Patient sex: F
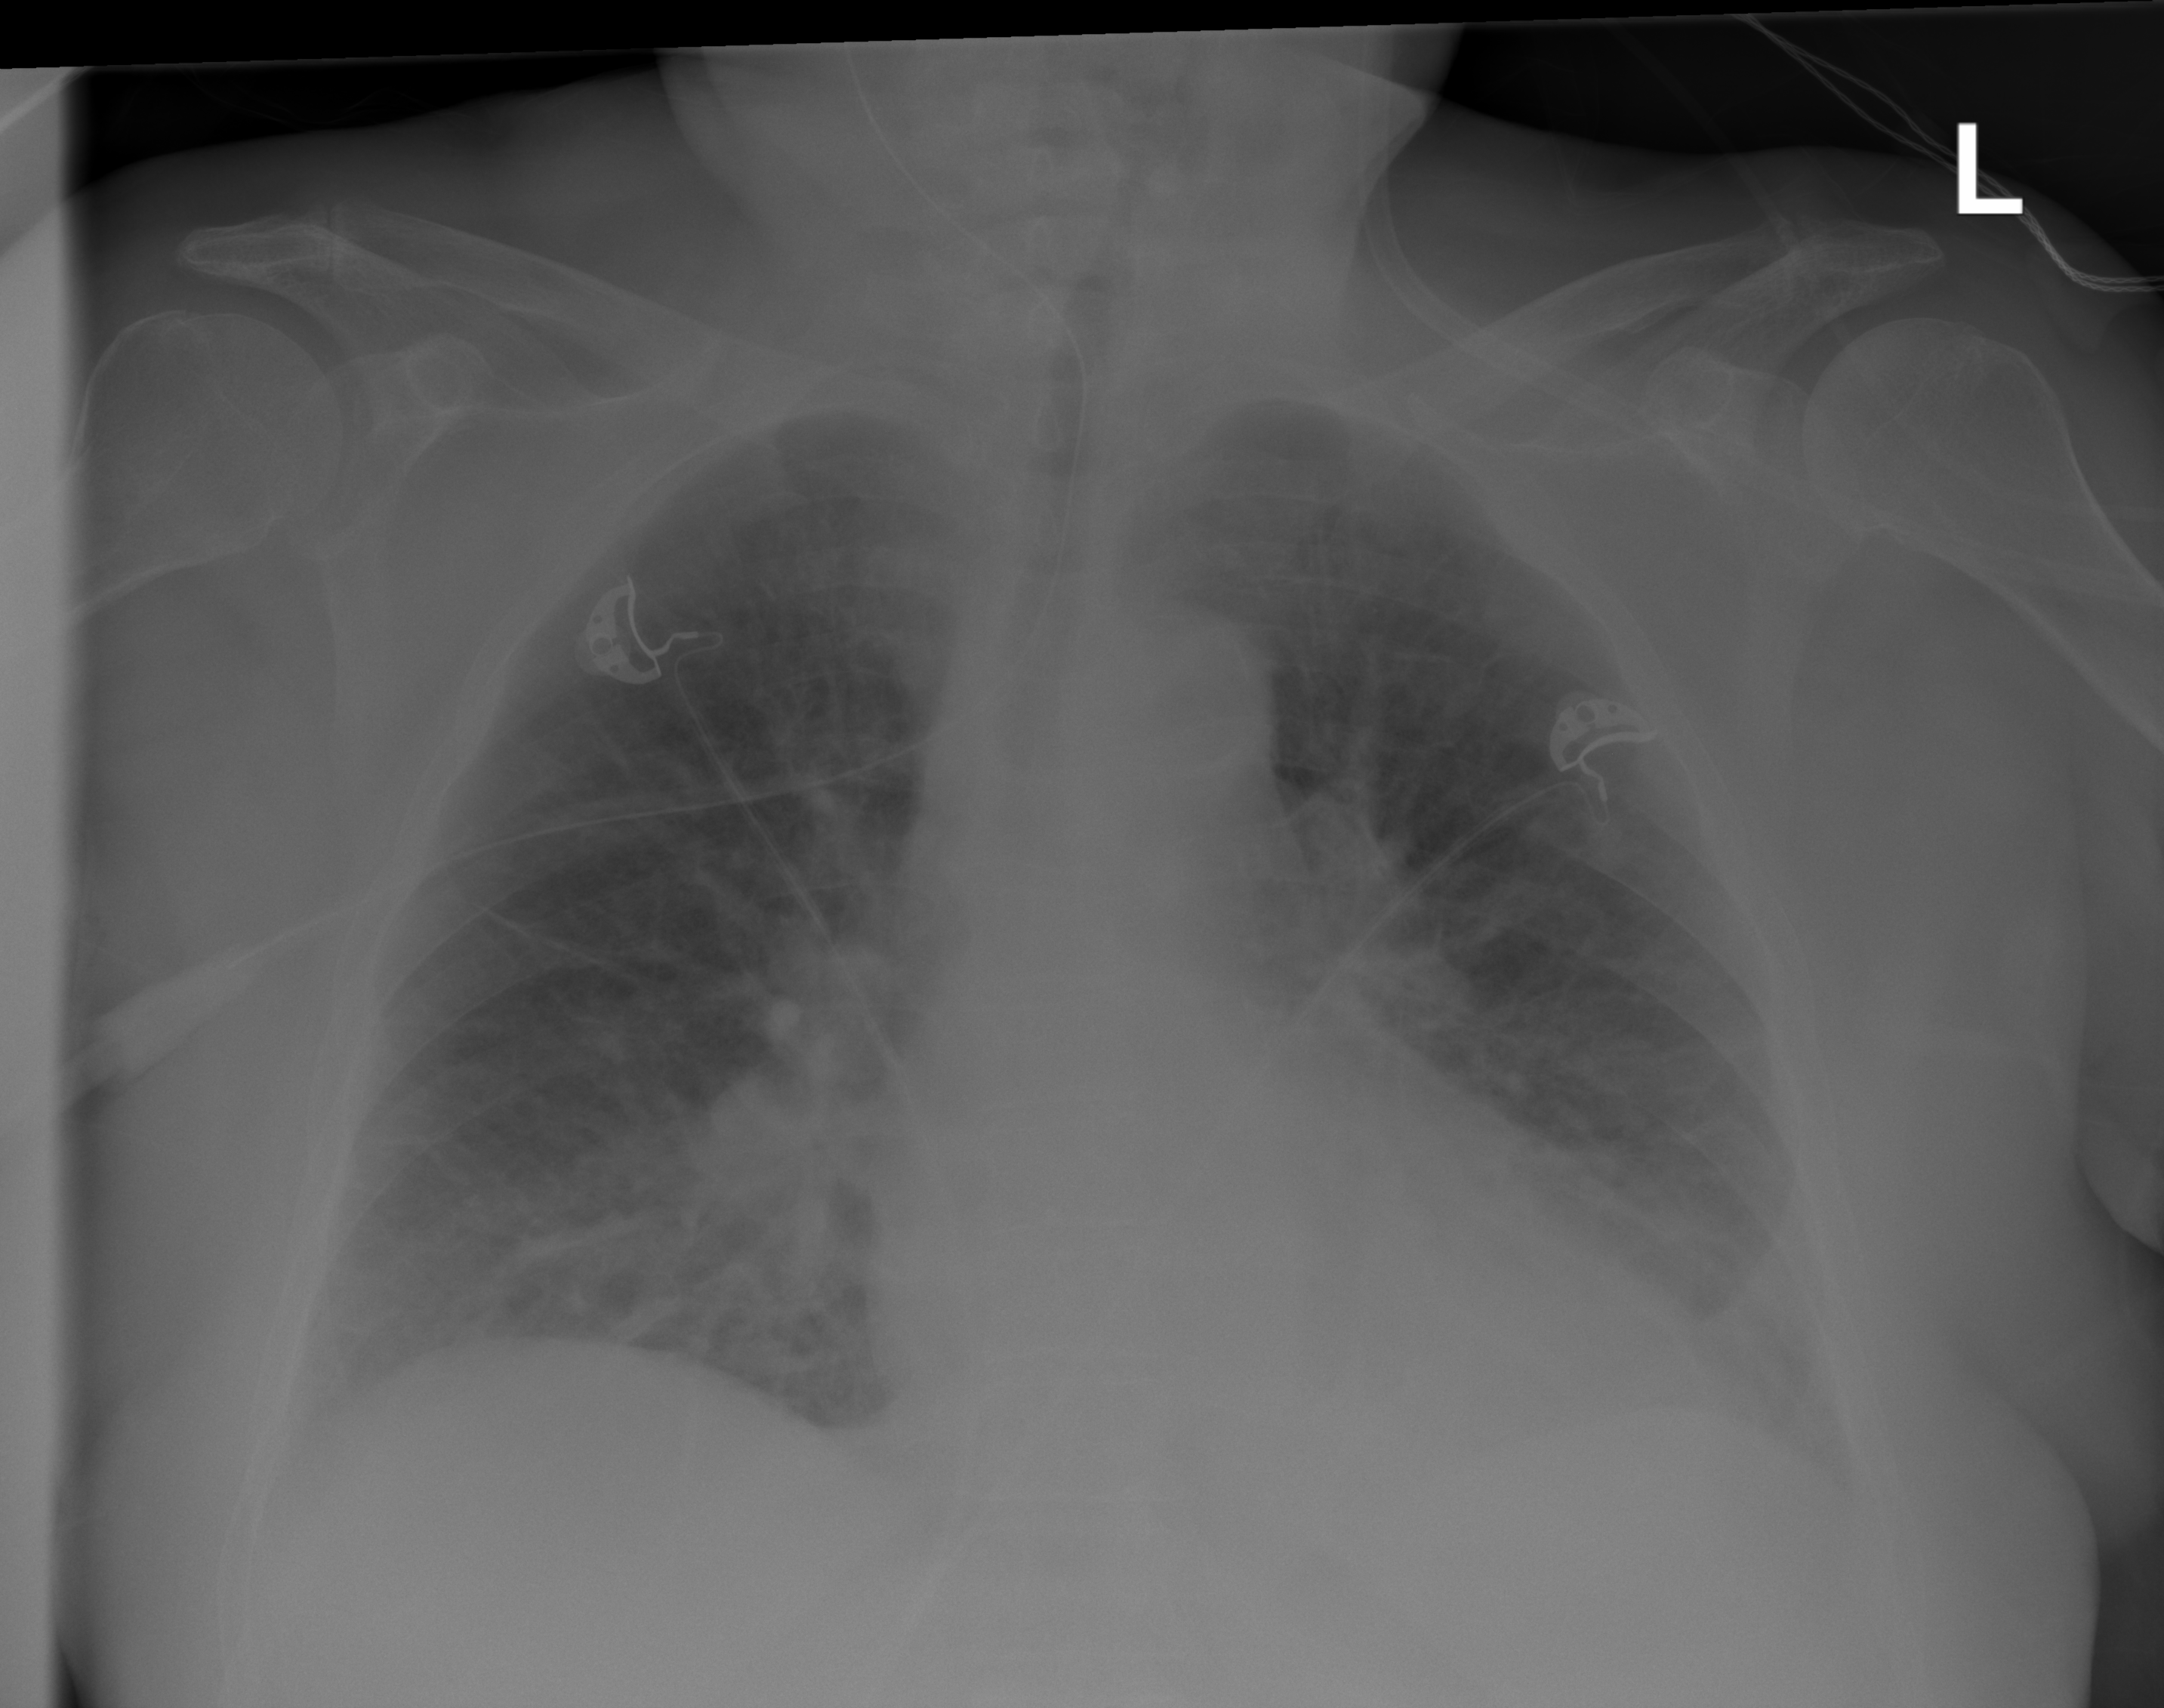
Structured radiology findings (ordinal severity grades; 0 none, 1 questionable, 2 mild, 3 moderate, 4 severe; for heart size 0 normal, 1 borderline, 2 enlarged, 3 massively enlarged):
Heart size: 2
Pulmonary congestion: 3
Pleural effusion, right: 0
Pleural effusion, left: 2
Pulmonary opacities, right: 2
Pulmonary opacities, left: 2
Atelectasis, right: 2
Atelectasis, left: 2